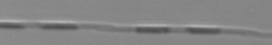
Label: Pseudo-nitzschia